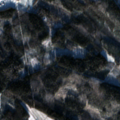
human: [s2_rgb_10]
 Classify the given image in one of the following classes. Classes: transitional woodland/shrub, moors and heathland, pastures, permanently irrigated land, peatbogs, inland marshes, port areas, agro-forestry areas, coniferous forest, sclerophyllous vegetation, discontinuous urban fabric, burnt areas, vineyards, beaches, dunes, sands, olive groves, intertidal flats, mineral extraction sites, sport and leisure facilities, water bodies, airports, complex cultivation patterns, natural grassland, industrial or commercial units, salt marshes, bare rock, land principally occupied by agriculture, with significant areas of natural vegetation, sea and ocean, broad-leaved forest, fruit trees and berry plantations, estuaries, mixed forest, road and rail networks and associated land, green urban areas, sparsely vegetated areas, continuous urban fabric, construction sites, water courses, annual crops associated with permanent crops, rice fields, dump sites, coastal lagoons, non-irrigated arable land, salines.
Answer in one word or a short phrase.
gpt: mixed forest, transitional woodland/shrub